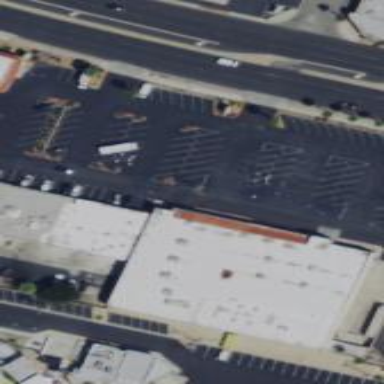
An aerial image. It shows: Supermarket located in building.